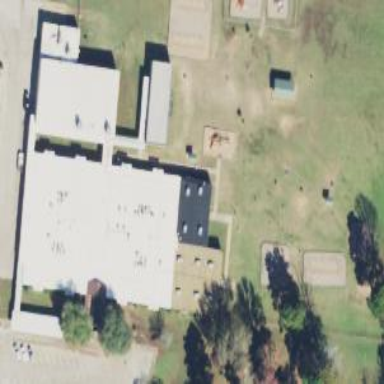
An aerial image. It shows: School.